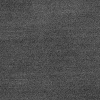
Atmospheric dust classification: dusty